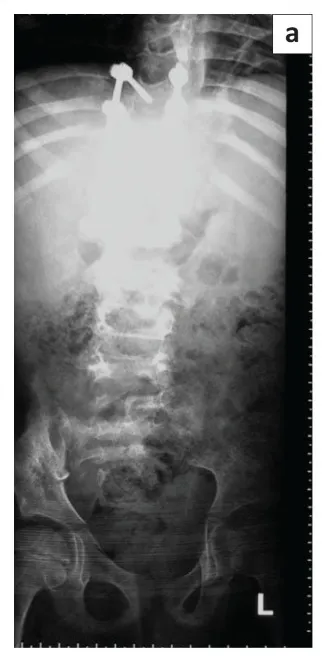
X-rays showing failed implants backing off from the. Distal part of vertebra (T12/L1).
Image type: radiology (x_ray)